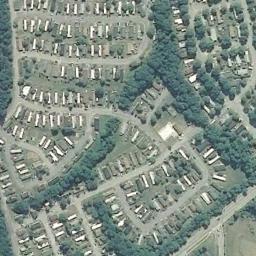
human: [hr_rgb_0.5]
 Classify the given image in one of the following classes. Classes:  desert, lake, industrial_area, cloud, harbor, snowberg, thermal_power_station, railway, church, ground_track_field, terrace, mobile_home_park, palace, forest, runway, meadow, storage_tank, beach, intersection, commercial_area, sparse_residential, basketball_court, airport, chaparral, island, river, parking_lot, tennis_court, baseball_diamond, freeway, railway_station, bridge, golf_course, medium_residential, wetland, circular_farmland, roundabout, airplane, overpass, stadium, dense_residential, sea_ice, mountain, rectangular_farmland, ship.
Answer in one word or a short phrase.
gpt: mobile_home_park